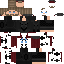
A male human skin with dark skin, wearing brown long hair dressed in a blue hoodie and black pants, featuring a closed mouth.